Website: macys
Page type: account-selection
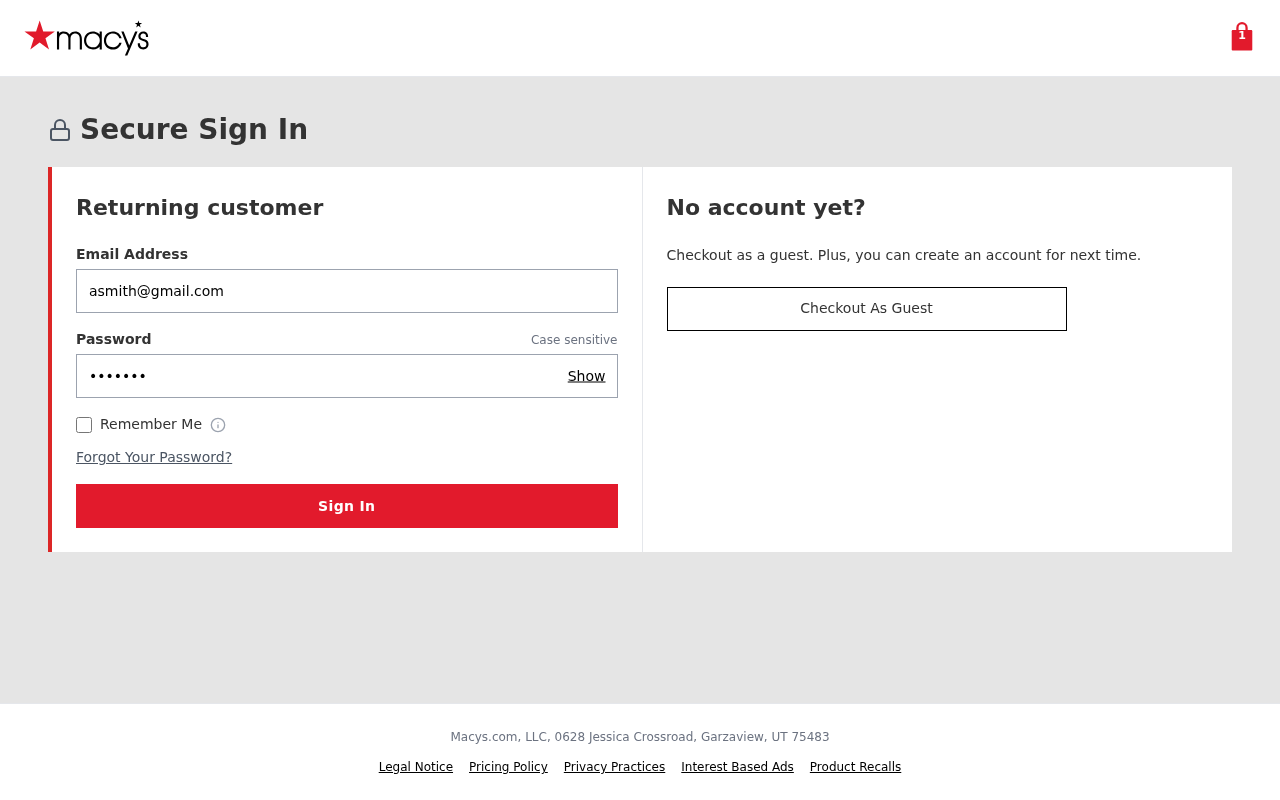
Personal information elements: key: PII_EMAIL
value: asmith@gmail.com
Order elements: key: ORDER_NUM_ITEMS
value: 1